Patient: sex F, age 63
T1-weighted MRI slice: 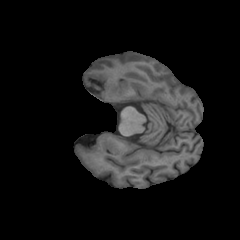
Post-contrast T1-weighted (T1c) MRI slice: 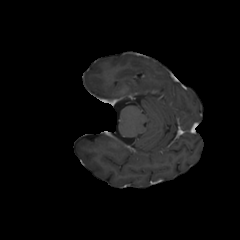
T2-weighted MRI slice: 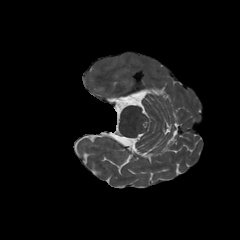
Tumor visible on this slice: no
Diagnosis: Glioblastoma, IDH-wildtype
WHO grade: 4